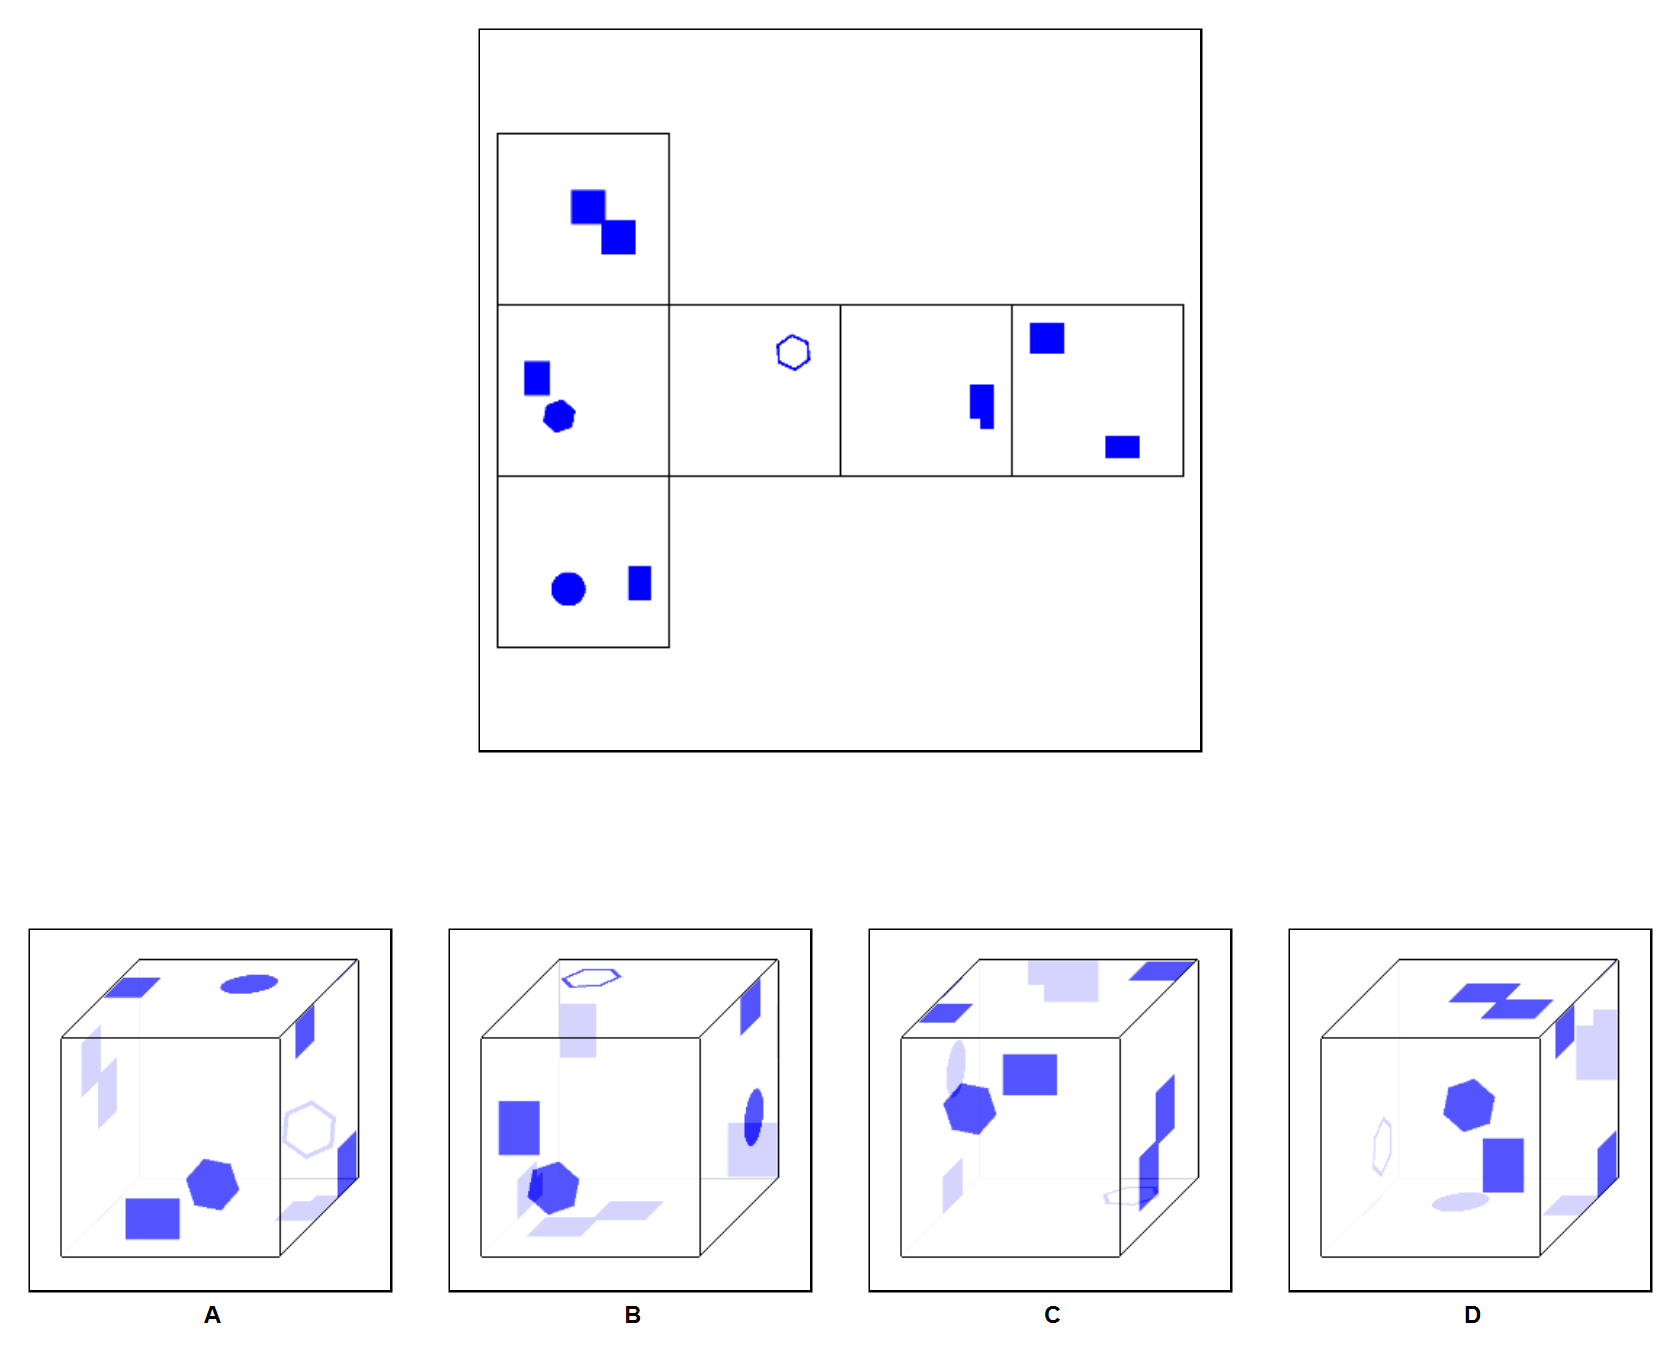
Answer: C